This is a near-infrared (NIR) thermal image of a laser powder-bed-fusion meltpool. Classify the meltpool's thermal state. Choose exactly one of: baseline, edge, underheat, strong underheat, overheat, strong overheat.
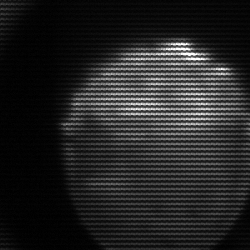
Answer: edge